Question: Find the horizontal coordinate of the first time the ball hits the ground. The result is rounded down to the nearest integer. Note that when a collision occurs, there is no horizontal energy loss, and the vertical speed is reduced to 0.9 times the original speed.
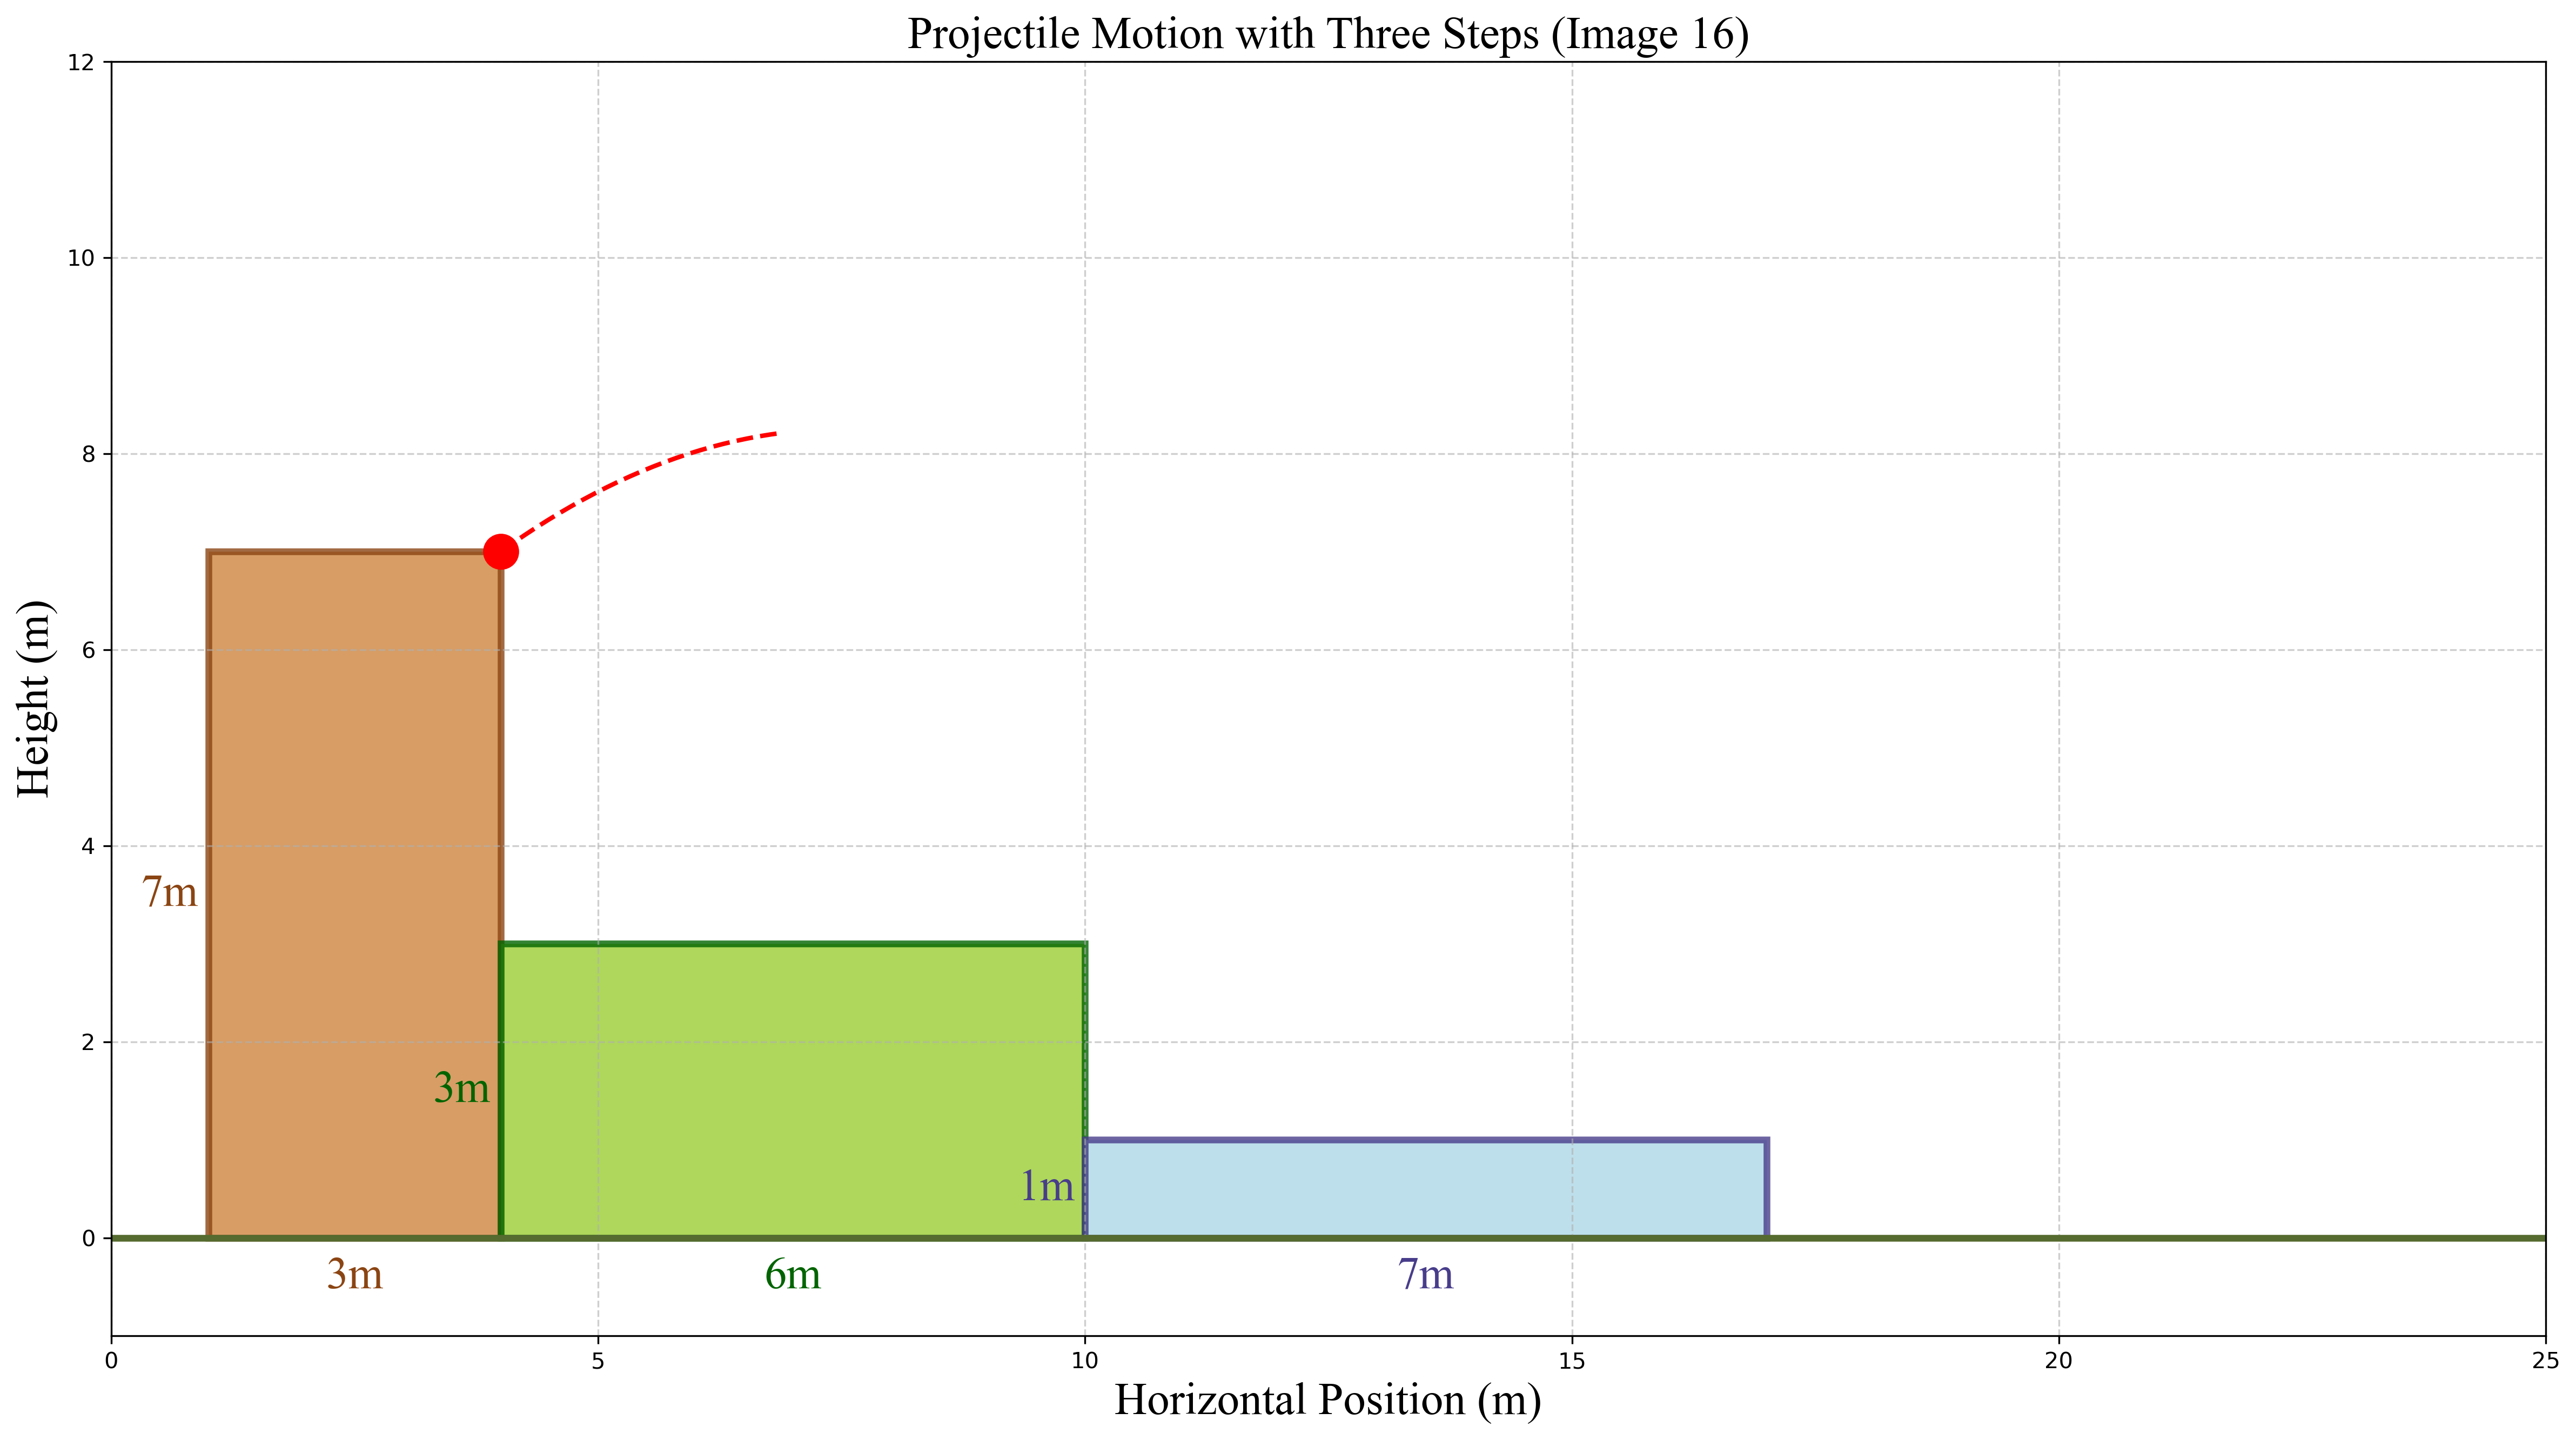
Answer: 31